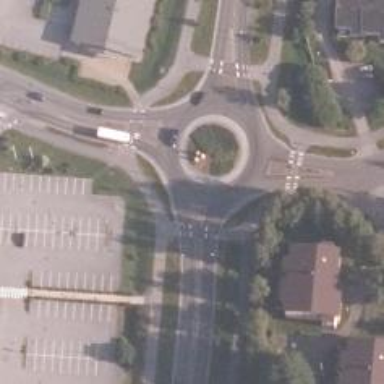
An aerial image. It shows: Tertiary road with asphalt surface leading to roundabout.